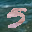
Label: 5